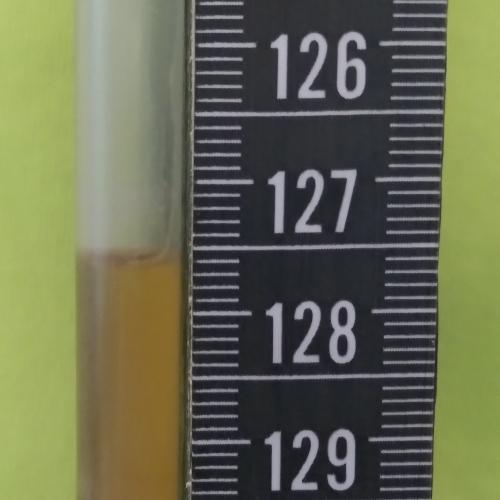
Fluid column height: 127.6 cm